Interaction volume radius: 10 \u00c5
Interaction volume height: 20 \u00c5
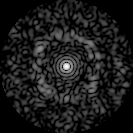
Disorder parameter: 0.7853